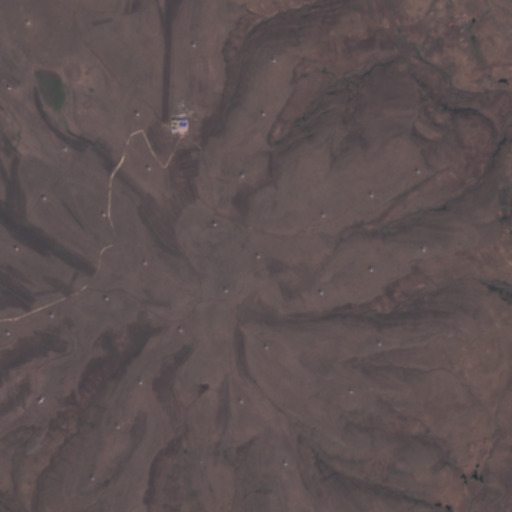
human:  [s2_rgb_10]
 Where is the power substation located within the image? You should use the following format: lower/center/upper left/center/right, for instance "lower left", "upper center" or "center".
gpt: The power substation is located in the upper center of the image.
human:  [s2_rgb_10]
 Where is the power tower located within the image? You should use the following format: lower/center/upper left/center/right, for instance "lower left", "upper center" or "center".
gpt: The power tower is located in the upper left of the image.
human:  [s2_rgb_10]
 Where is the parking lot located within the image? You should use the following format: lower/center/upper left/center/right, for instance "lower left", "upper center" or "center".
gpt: There is no parking lot in the image.